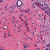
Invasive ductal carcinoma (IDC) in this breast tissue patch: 0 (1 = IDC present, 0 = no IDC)